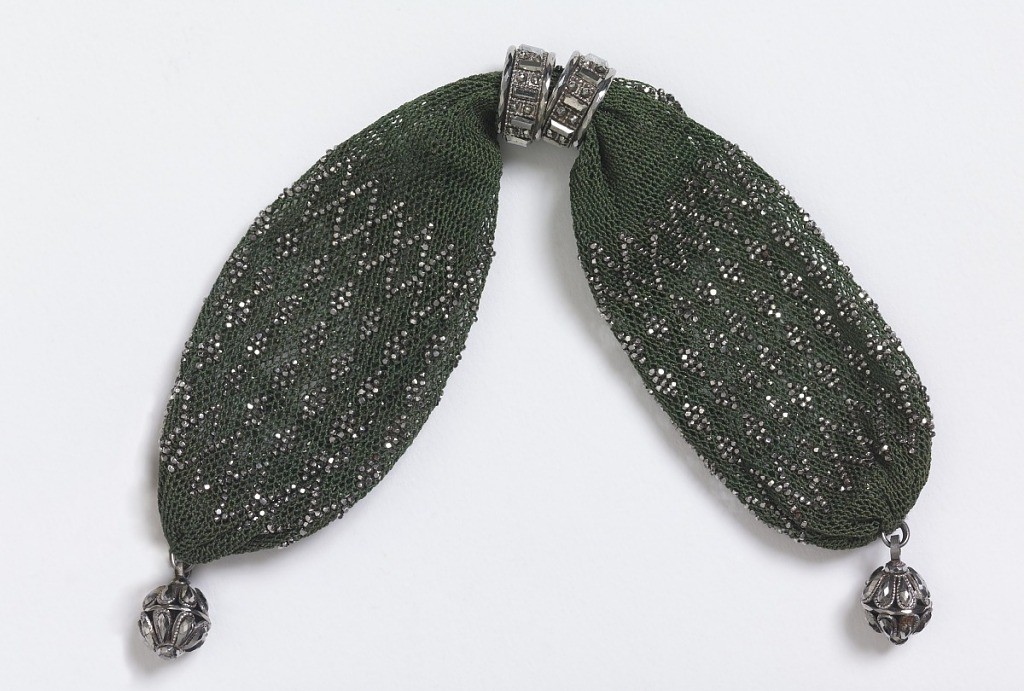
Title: Miser's purse
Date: early 19th century
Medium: silk, metal Technique: knotted netting with beads
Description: Knotted netting in dark green silk ornamented with cut steel beads in diamond patterns; side opening controlled by two faceted cut steel rings.  Filigreed cut steel drops at each end.